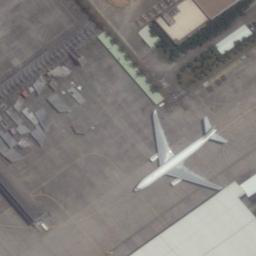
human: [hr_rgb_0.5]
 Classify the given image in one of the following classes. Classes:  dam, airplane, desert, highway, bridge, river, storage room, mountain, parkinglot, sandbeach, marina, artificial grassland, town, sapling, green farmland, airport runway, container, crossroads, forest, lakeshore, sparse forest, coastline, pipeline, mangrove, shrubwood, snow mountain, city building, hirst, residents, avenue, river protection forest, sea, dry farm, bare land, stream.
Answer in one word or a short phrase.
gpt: airplane